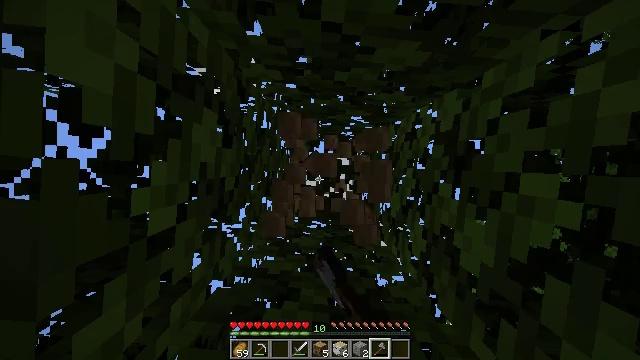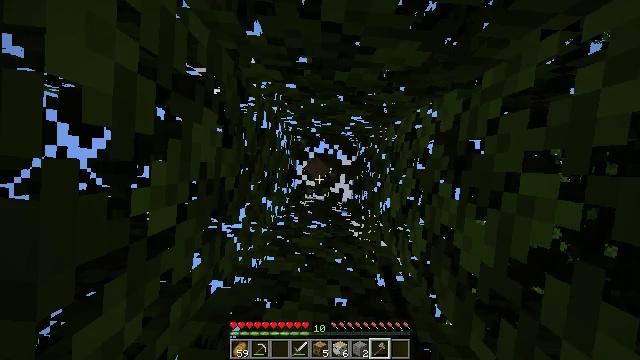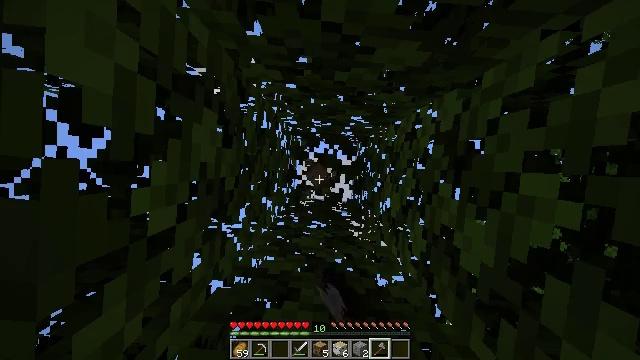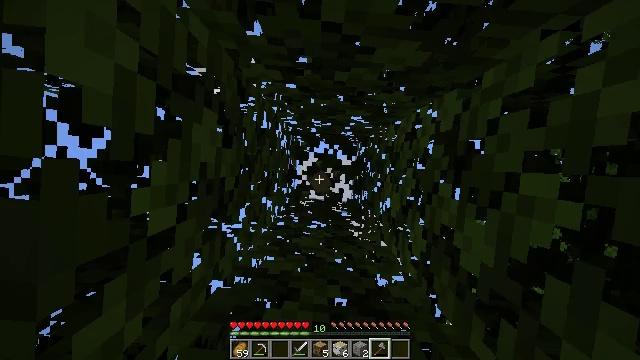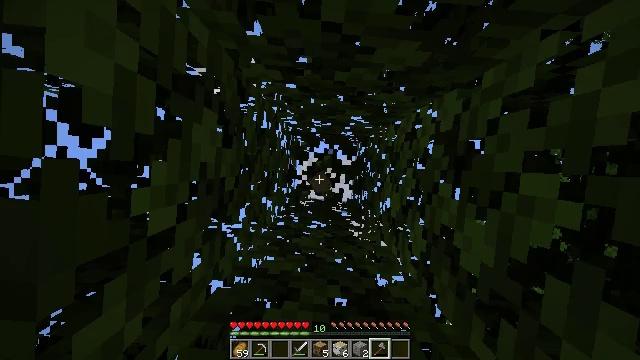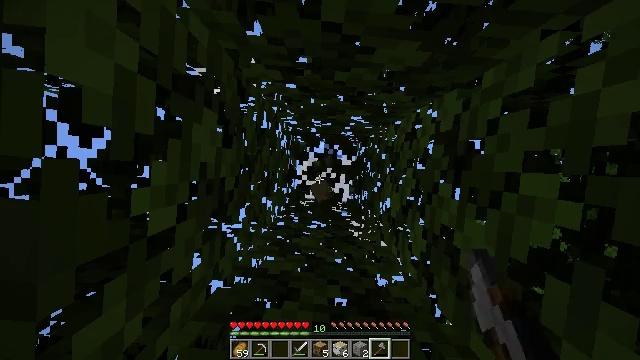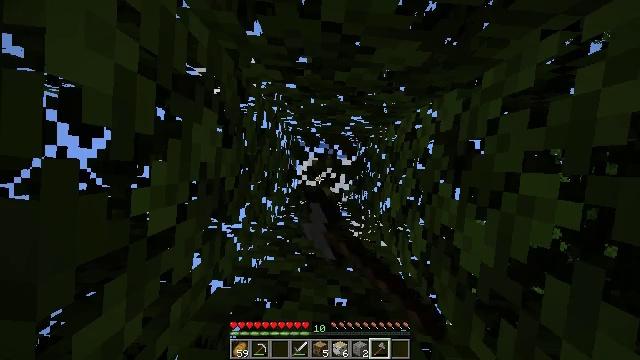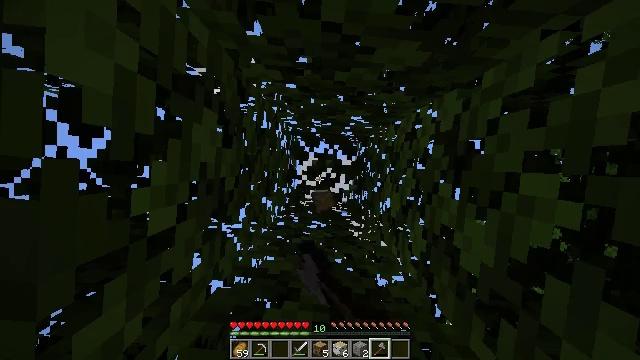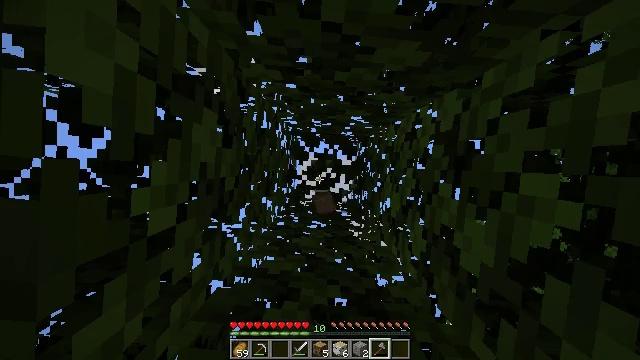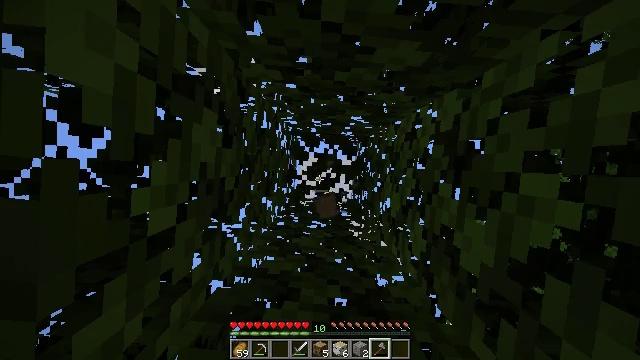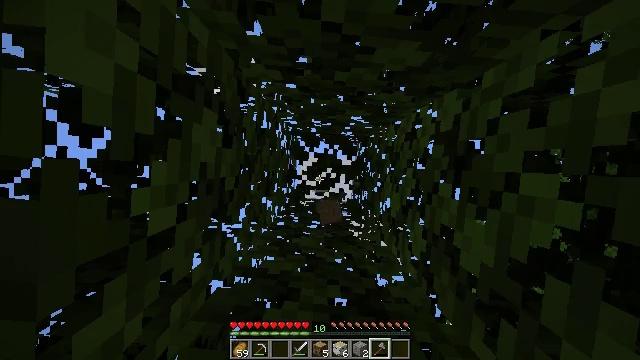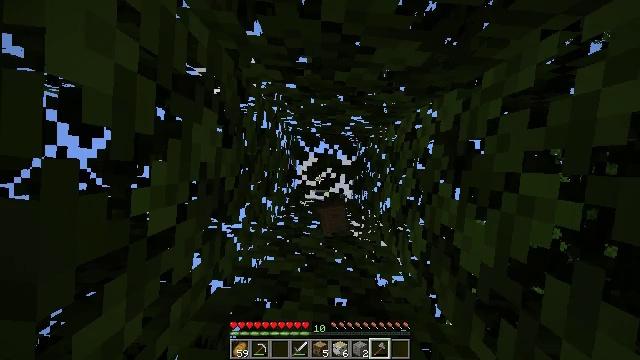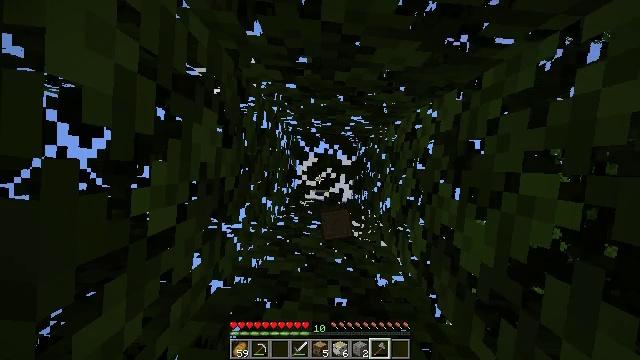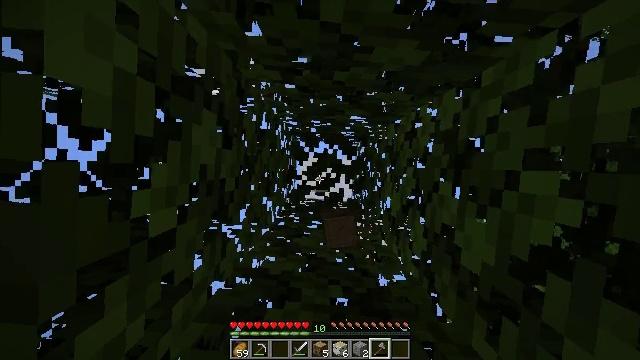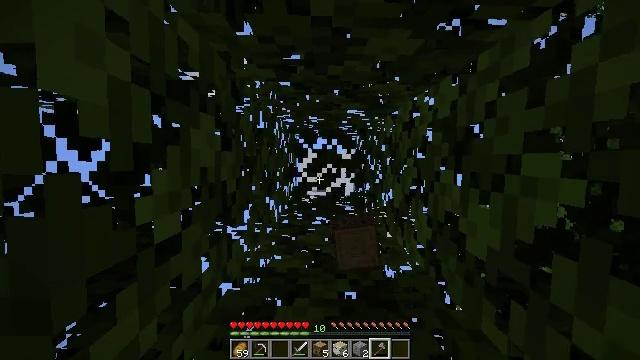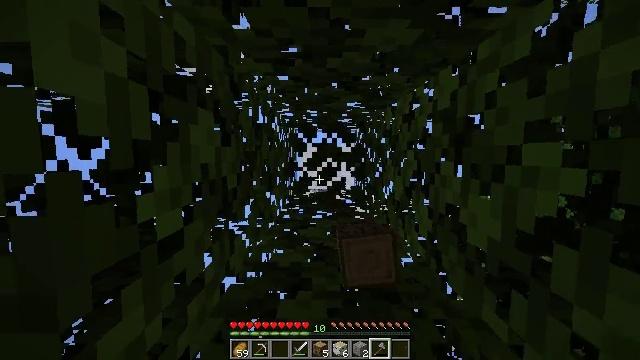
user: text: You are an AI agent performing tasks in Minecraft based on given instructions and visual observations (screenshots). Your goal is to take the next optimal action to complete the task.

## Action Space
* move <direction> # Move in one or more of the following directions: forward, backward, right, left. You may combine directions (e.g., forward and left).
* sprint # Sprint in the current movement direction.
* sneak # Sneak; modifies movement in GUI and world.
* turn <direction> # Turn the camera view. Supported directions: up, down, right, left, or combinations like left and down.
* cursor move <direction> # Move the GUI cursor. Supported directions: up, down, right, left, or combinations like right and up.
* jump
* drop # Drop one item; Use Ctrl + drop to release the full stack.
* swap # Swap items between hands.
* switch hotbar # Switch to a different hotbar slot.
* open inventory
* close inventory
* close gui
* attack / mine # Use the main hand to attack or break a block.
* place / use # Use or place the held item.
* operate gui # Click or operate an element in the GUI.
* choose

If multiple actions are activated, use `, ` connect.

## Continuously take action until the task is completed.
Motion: motion action
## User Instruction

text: Collect some oak leaves.
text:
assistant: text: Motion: attack / mine
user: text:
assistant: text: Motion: attack / mine
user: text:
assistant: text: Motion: attack / mine
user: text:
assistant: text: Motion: attack / mine
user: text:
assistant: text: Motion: attack / mine
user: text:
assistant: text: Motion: attack / mine
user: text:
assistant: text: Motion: no_op
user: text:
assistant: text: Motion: no_op
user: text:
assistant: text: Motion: no_op
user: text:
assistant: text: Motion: no_op
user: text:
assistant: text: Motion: no_op
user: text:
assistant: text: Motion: no_op
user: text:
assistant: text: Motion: no_op
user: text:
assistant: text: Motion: turn left
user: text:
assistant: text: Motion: turn left and down
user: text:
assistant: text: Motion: turn down
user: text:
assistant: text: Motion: turn down
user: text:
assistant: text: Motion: turn right and down
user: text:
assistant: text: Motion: turn right and down
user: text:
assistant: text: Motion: turn right and down
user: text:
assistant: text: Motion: turn right and down
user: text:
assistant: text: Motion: turn right and down
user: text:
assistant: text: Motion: turn right and down
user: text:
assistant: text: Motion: turn right and down
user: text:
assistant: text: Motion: turn right and down
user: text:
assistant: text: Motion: turn right and down
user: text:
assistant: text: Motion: move forward, turn down
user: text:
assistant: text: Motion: move forward and move right
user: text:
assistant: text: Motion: move forward and move right
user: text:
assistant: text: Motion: move forward and move right